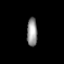
Tissue: prostate
Cell type: T cells
Senescence score: 0.7037
Nuclear area (px): 288
Mean DAPI intensity: 148.045